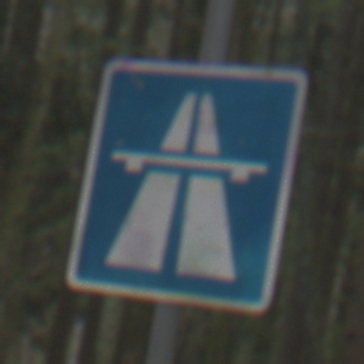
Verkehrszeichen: Autobahn
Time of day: Midday
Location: Outdoor (Nature)
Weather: Overcast
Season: NotSpecified
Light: Natural